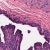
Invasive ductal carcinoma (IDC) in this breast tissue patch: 0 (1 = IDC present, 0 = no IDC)